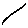
Label: line